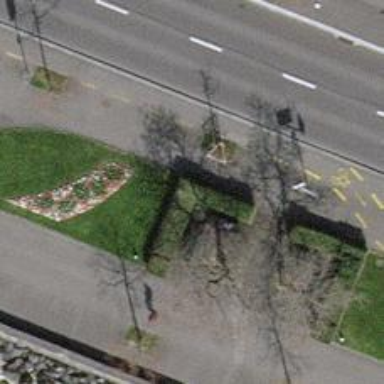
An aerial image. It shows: Hedge barrier.